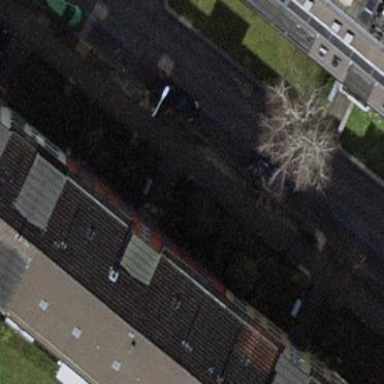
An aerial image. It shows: Parking lane.